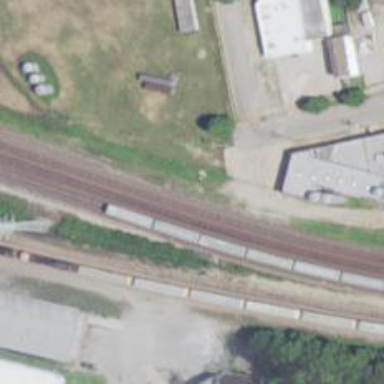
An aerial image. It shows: Abandoned railway.